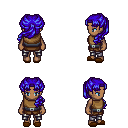
a pixel art fantasy rpg character, female body template, human, dark skin, leather chest armor, metal pants, blue princess hairstyle, brown slippers, four views (front, back, left, right), 2x2 character sprite sheet, small pixel art, hard edges, no anti-aliasing